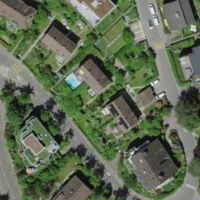
EUNIS habitat code: 54
Species observed at this site:
Pseudeuophrys lanigera